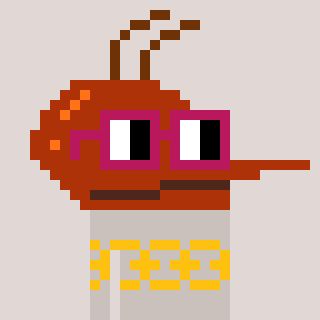
a pixel art character with square dark red glasses, a mosquito-shaped head and a foggrey-colored body on a warm background